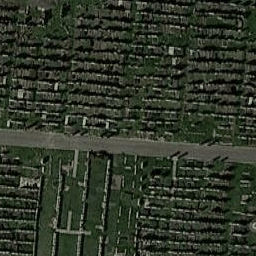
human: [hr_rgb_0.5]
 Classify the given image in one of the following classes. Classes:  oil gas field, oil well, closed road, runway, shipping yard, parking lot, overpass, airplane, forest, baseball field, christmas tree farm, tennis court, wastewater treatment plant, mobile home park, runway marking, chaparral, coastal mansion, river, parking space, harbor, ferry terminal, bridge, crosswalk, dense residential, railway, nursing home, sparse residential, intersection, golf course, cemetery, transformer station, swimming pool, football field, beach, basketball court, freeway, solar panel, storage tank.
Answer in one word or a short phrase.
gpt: cemetery